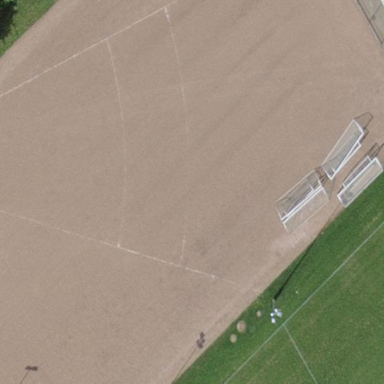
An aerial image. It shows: Soccer pitch with clay surface for leisure sports activities.